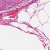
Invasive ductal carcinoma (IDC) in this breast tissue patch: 0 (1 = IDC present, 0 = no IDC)